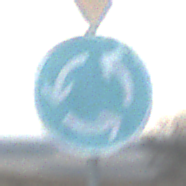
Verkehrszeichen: Kreisverkehr
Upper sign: VorfahrtGewaehren
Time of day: SunriseSunset
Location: Outdoor (RoadRail)
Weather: PartlyCloudy
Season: NotSpecified
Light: Natural